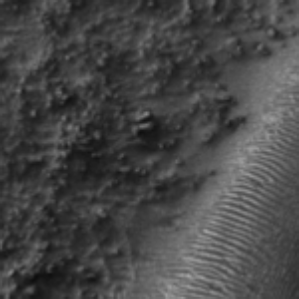
Label: frost